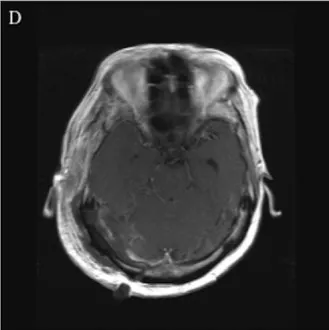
Resection of Dural-based Brain Metastasis. Pre- and postoperative MRI images demonstrate resection of a breast cancer dural-based metastasis. T1 with contrast images. Demonstrate tumor resection.
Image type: radiology (mri)